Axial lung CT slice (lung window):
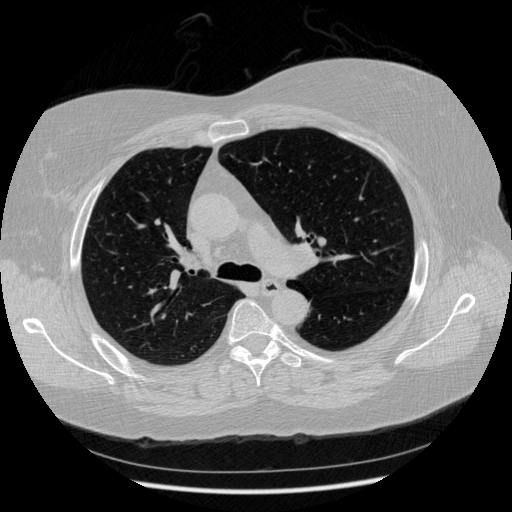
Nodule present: no